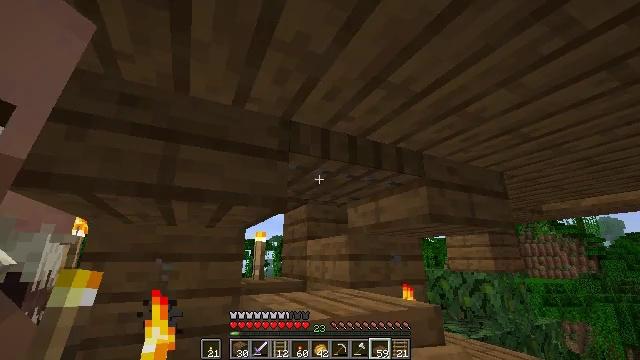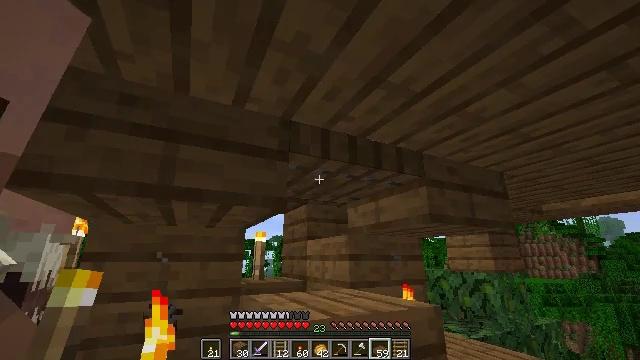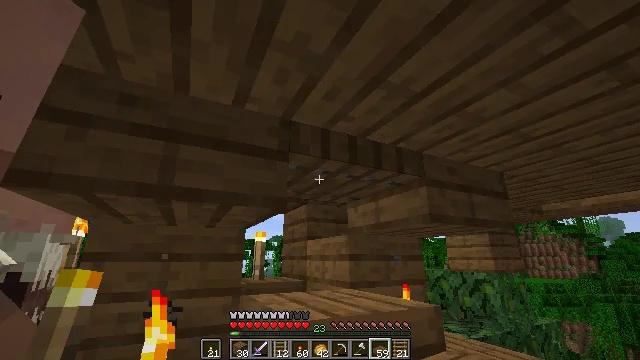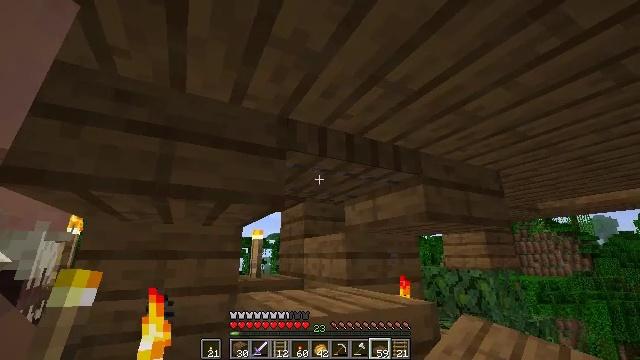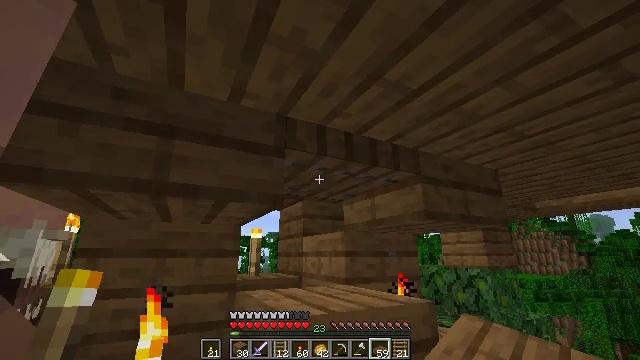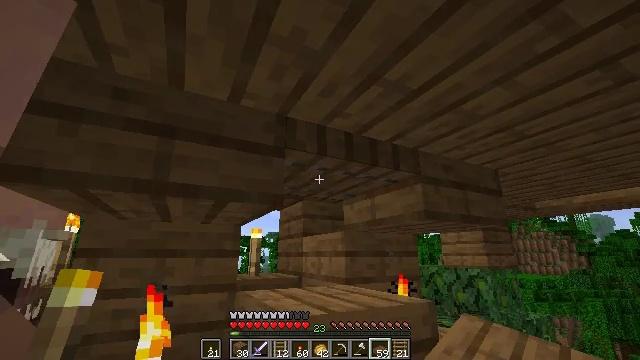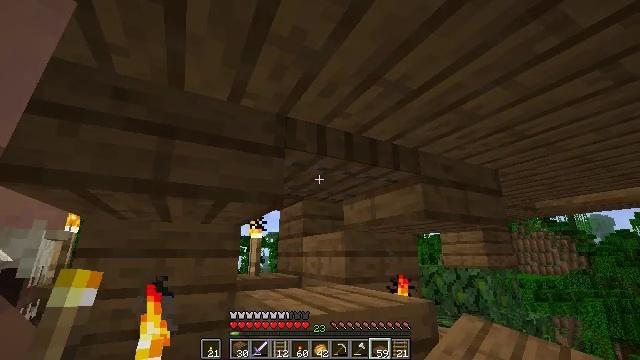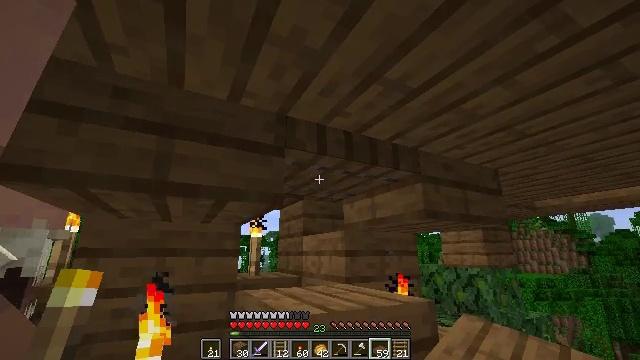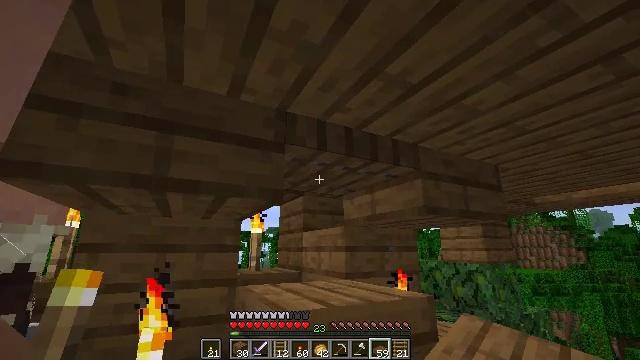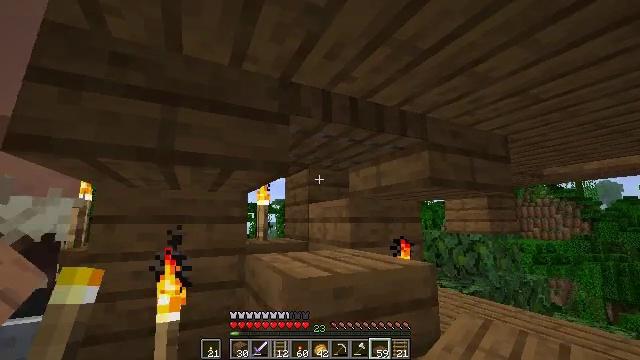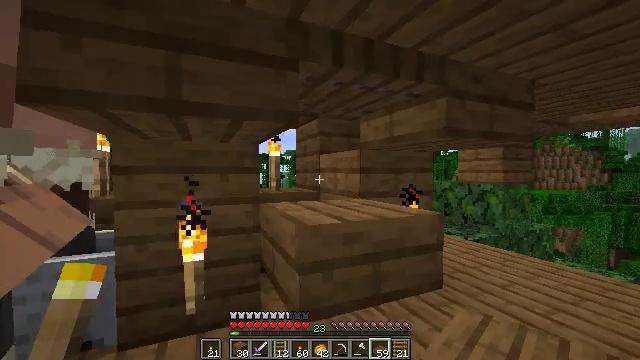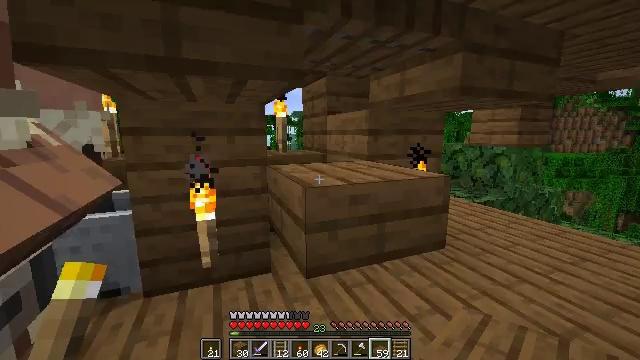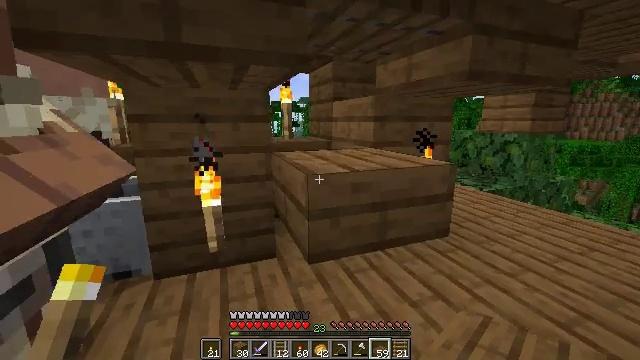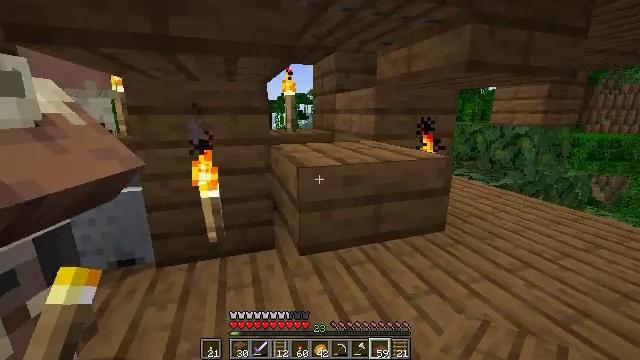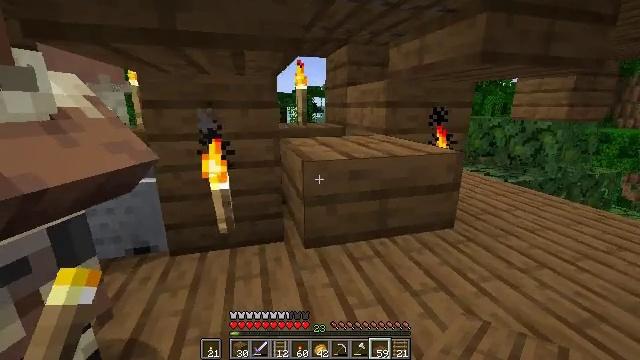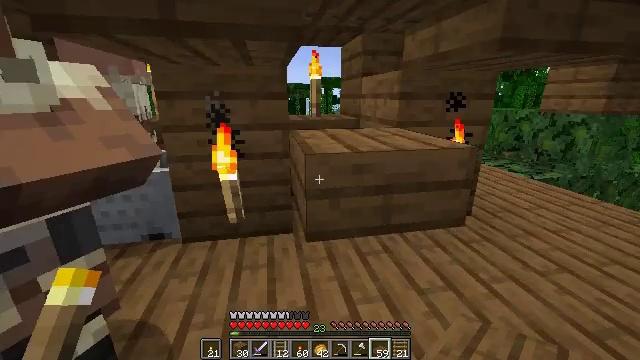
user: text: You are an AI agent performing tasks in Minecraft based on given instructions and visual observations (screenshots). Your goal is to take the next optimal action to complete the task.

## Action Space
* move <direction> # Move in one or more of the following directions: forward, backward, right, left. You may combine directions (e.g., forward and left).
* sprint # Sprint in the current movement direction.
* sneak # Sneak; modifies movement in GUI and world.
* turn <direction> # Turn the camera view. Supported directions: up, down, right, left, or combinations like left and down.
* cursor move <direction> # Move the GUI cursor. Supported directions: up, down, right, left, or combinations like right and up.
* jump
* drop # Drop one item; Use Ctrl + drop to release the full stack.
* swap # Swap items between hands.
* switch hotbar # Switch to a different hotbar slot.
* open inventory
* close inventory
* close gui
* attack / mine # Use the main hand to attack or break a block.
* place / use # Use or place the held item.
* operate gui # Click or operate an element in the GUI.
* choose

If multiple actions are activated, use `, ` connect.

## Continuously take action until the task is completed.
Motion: motion action
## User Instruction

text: Reclaim the spruce slab for later use.
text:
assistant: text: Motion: sneak
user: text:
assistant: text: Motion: sneak
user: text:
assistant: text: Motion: sneak
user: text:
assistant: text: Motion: sneak
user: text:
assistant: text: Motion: sneak
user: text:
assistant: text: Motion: sneak
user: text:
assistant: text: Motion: sneak
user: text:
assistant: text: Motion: sneak
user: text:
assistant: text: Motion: sneak, turn left and down
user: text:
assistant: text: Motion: sneak, turn left and down
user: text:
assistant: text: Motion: move right, sneak, turn left and down
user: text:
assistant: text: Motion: move right, sneak, turn left and down
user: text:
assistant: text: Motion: move right, sneak, turn left and down
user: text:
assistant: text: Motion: move right, sneak, turn left and down
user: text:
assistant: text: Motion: move forward and move right, sneak, turn left and down
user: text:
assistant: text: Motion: move forward and move right, sneak, turn left and down
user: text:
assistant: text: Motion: move forward and move right, sneak
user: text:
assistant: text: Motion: move forward and move right, sneak
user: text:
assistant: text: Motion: move forward and move right, sneak, turn down
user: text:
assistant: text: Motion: move forward and move right, sneak
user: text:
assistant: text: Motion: move right, sneak
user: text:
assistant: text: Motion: sneak
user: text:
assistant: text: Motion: sneak
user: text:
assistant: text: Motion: sneak
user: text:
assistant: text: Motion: sneak, turn down
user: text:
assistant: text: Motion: sneak
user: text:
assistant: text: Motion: sneak
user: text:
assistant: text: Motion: no_op
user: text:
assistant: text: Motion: no_op
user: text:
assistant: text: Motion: no_op